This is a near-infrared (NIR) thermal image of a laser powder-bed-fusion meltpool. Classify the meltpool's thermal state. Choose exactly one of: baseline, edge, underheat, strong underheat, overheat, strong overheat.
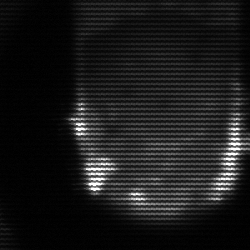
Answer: baseline